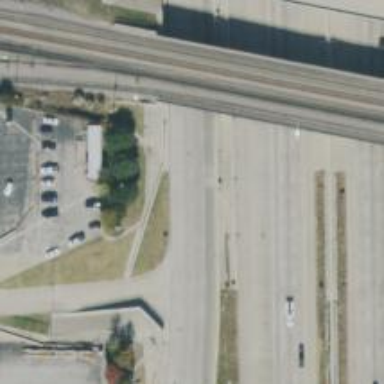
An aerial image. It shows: Secondary road with frontage road.